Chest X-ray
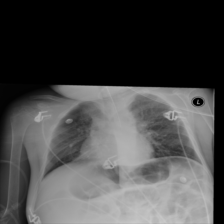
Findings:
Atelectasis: negative
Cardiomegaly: negative
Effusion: negative
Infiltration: negative
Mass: negative
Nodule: negative
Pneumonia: negative
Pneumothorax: negative
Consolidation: negative
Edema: negative
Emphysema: negative
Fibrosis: negative
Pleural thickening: negative
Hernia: negative